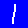
Digit: 1